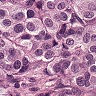
Metastatic tissue present: yes